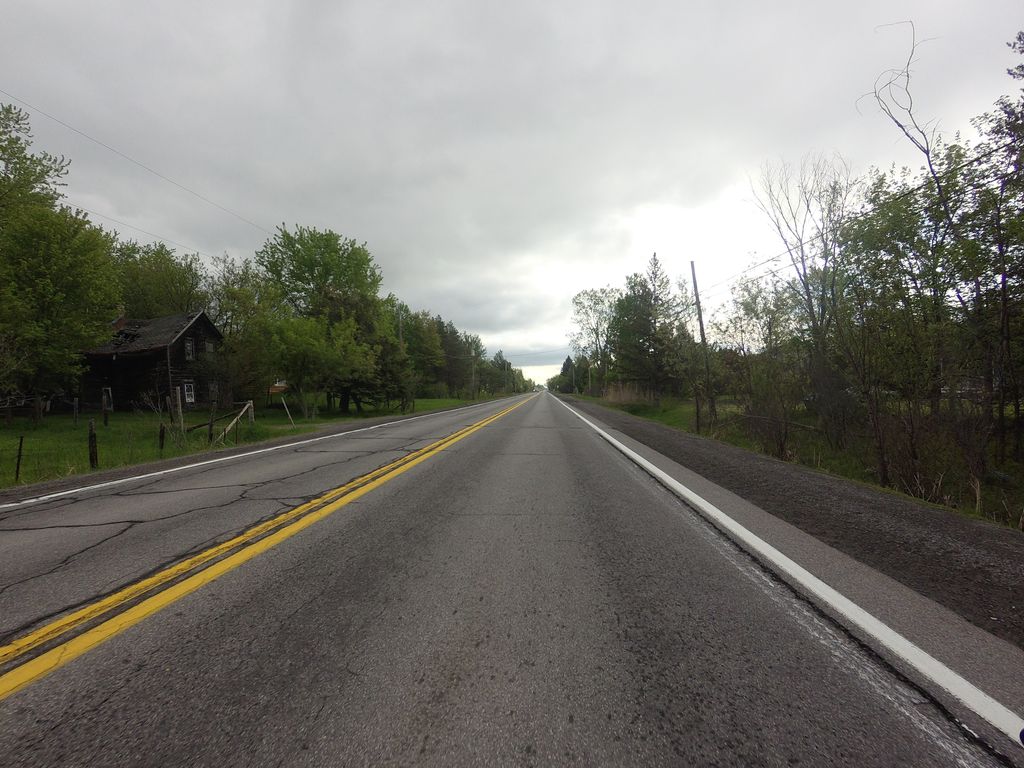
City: ottawa-gatineau